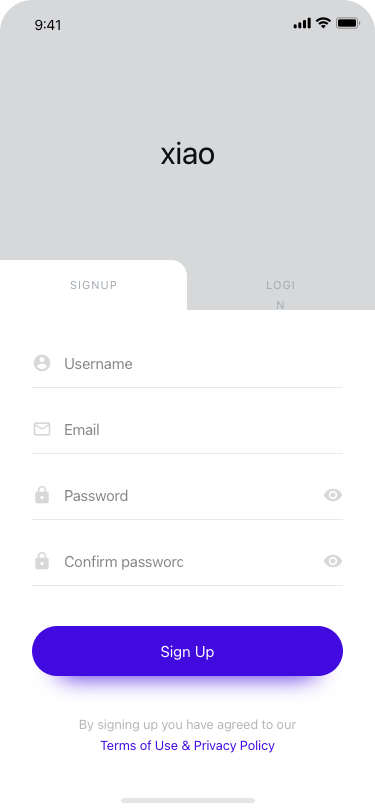
Text in this UI design:
xiao
Sign Up
By signing up you have agreed to our
Terms of Use & Privacy Policy
SIGNUP
LOGIN
Username
Email
Password
Confirm password